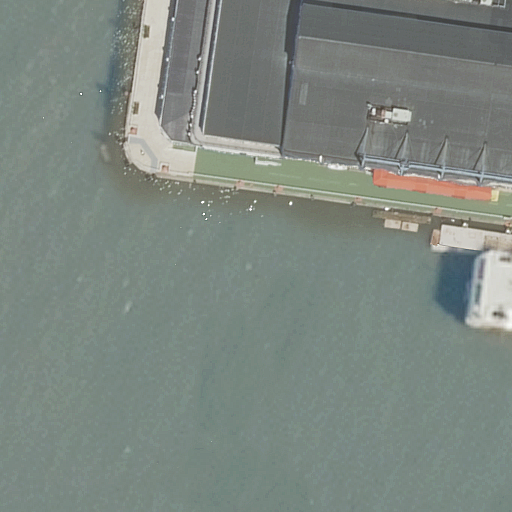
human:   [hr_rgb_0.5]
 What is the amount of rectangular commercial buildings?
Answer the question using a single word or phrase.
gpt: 0

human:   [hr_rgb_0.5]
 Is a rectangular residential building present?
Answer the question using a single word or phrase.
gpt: no

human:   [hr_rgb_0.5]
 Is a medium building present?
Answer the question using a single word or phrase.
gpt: no

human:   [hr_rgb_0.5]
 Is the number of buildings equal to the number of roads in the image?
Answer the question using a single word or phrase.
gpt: yes

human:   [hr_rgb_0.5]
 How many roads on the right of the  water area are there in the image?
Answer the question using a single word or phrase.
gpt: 0

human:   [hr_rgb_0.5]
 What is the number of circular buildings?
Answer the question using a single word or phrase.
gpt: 0

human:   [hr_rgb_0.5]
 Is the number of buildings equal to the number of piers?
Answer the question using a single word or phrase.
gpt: yes

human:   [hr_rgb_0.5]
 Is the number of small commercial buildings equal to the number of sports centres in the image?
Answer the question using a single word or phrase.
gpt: no

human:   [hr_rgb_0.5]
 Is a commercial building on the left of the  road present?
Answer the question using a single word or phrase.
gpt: no

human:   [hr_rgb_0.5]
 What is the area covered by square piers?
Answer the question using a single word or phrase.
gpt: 0m2

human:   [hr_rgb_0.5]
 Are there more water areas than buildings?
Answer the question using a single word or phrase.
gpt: no

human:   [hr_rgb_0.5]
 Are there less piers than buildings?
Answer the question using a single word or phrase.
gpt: no

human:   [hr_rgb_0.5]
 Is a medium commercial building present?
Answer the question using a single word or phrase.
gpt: no

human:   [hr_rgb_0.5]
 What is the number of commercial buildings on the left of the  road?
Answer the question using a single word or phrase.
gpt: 0

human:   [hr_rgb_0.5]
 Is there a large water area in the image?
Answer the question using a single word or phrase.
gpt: yes

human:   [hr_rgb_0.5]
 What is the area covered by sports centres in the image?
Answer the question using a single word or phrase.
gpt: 7790m2

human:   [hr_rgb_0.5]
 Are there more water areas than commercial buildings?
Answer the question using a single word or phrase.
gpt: yes

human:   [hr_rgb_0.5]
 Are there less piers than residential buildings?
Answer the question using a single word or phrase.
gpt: no

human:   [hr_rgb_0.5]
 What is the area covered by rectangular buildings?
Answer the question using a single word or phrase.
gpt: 0m2

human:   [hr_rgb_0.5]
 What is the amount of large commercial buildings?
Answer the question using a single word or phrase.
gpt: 0

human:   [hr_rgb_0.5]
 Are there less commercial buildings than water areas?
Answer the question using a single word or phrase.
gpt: yes

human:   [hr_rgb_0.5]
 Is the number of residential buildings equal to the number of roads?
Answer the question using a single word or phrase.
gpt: yes

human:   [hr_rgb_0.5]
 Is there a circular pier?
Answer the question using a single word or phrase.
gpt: no

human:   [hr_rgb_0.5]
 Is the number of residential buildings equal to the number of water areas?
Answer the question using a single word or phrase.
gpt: yes

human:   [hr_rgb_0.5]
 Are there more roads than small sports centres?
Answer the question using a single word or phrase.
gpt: yes

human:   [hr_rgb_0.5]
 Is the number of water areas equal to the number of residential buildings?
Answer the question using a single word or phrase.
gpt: yes

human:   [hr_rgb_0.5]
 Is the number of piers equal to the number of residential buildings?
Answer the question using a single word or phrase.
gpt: yes

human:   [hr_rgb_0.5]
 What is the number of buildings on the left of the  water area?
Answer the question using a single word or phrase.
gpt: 0

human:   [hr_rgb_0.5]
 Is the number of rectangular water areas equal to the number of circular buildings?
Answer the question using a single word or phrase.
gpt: yes

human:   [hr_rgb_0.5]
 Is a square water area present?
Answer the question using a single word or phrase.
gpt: no

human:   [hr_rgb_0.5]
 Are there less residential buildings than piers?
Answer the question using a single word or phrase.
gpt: no

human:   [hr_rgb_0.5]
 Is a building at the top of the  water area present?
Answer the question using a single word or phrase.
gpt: no

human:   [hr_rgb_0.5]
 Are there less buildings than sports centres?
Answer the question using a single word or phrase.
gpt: no

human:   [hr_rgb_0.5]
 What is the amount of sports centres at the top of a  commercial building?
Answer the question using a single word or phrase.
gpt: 0

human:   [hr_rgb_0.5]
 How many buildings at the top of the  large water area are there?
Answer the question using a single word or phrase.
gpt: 0

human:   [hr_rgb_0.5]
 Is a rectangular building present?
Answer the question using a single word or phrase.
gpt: no

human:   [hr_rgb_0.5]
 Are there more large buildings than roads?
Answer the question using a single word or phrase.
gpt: no